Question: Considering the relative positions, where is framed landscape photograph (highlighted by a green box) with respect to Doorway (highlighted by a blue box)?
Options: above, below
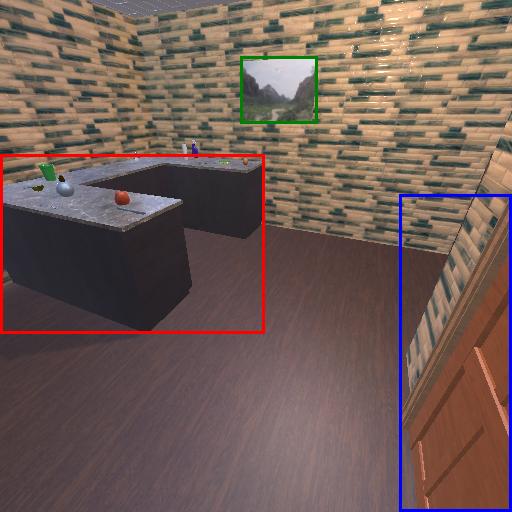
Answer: above